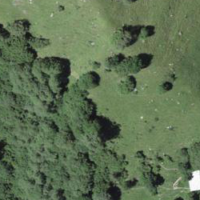
EUNIS habitat code: 31
Species observed at this site:
Vincetoxicum hirundinaria